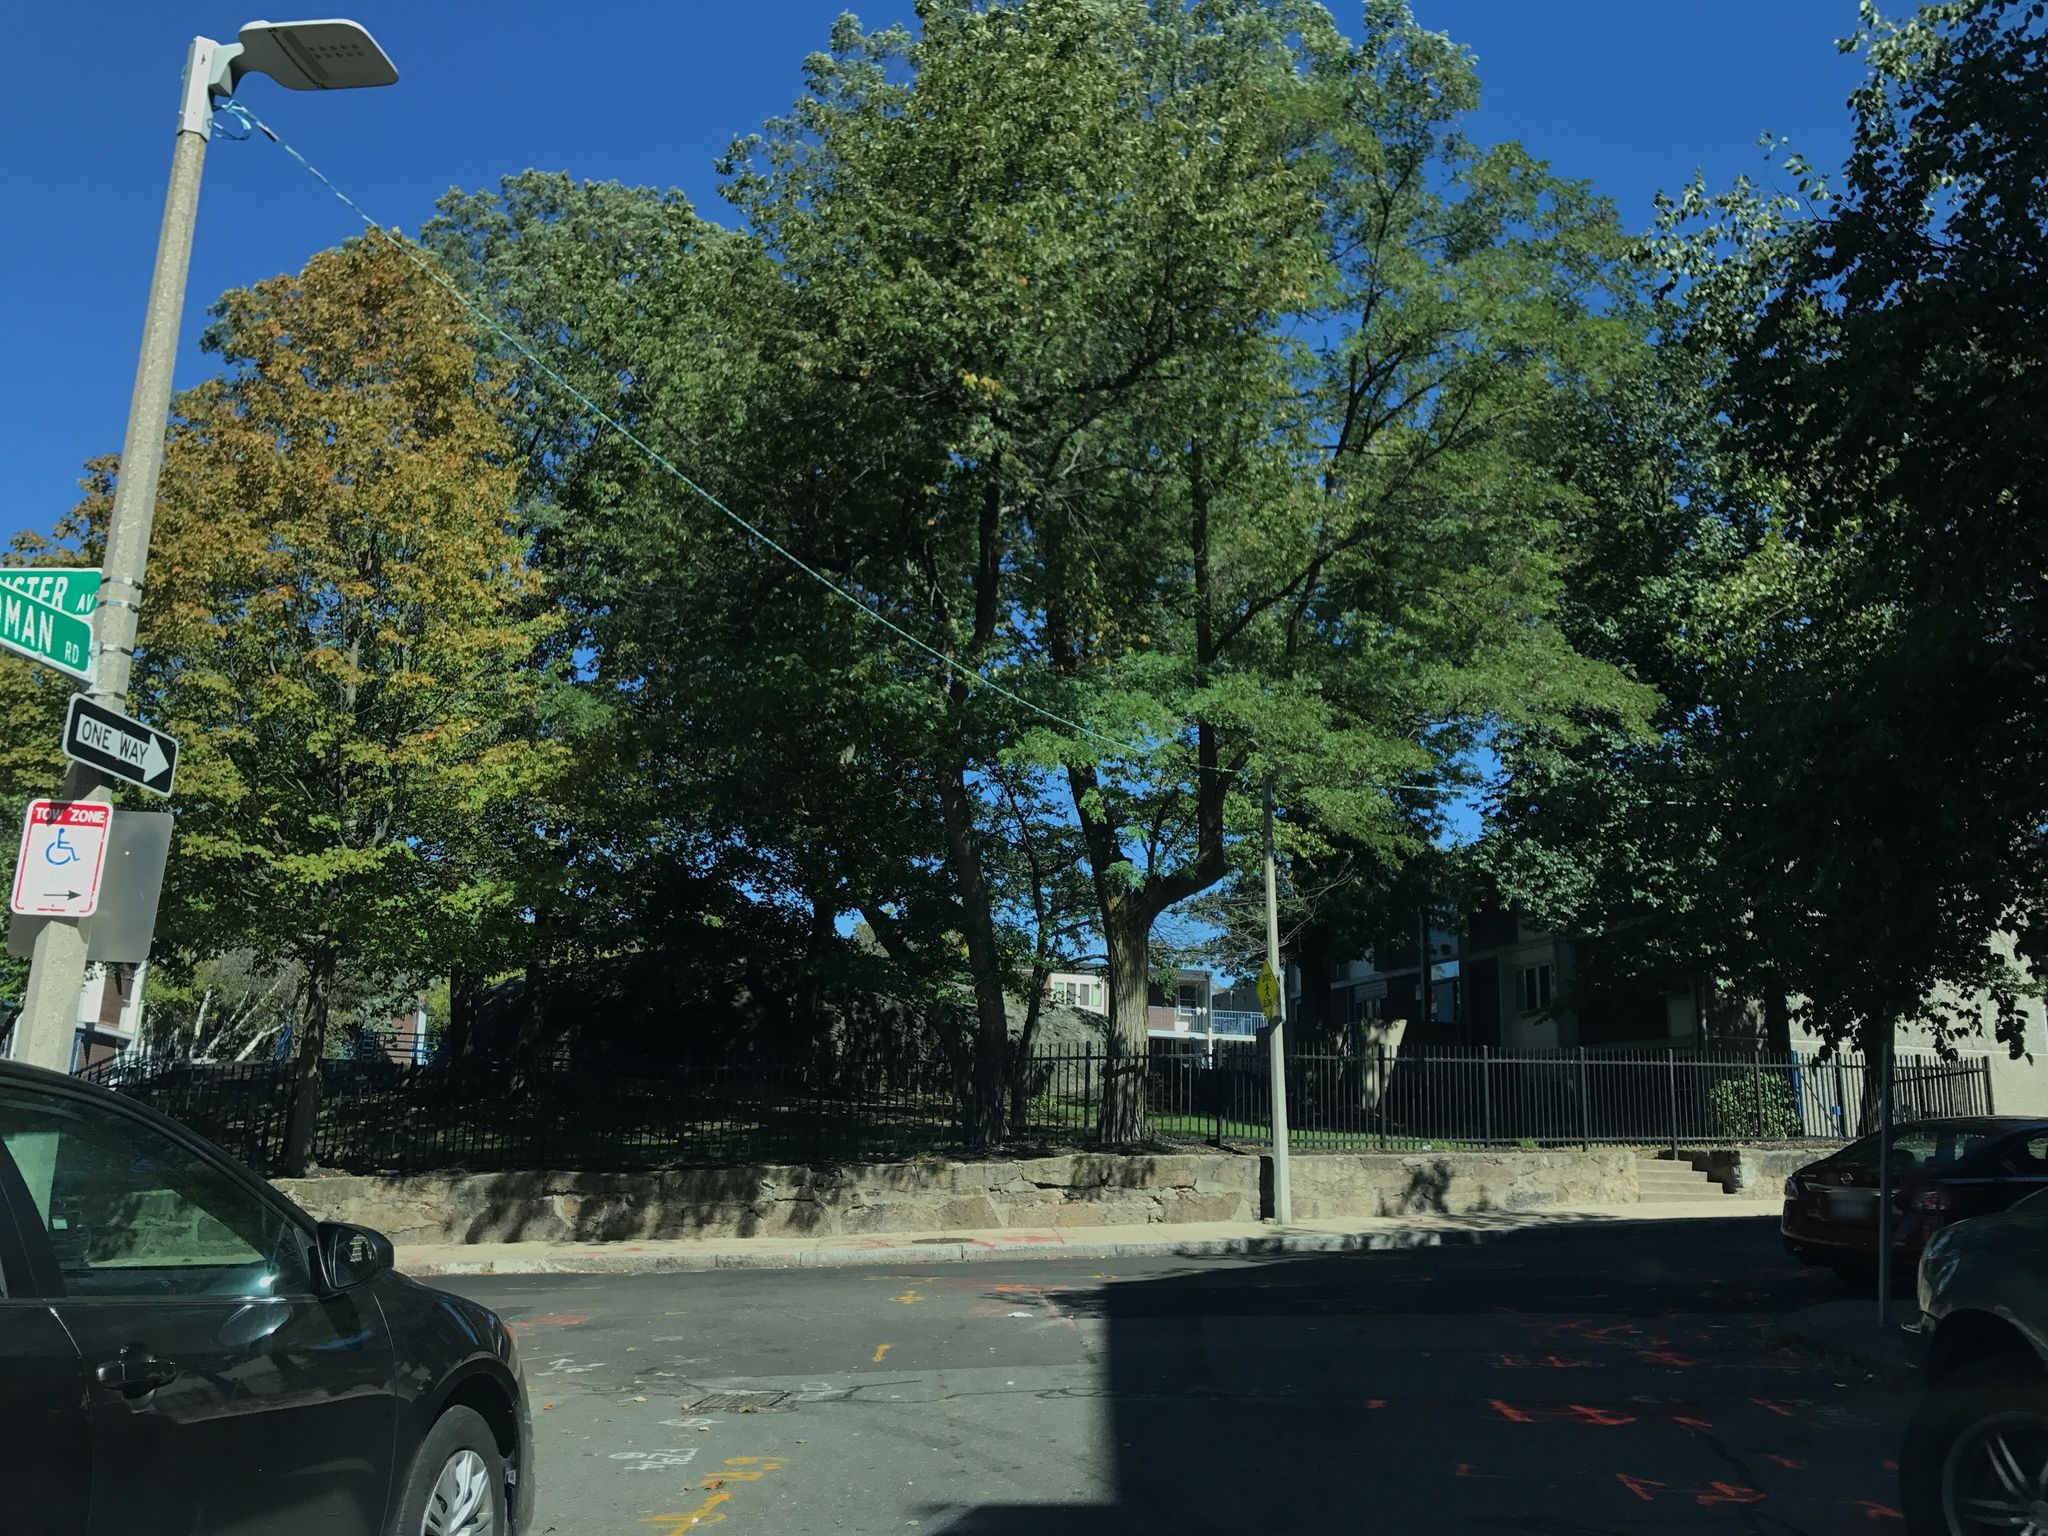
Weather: clear
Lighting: day
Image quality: good
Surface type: walking surface
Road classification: residential
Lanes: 1
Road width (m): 12.2
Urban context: urban centre
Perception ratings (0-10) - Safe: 4.38, Lively: 3.93, Beautiful: 6.11, Boring: 5.68, Depressing: 5.22, Wealthy: 2.53